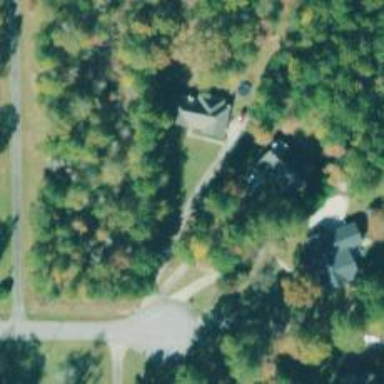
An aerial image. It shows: Driveway.